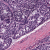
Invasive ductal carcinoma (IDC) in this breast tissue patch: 1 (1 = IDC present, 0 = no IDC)